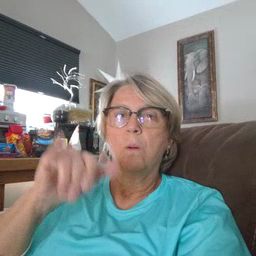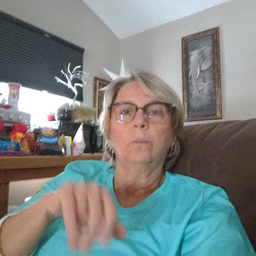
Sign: yellow